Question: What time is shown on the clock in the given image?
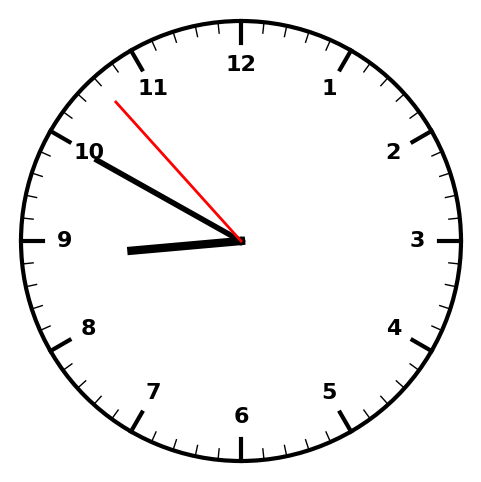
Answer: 08:49:53